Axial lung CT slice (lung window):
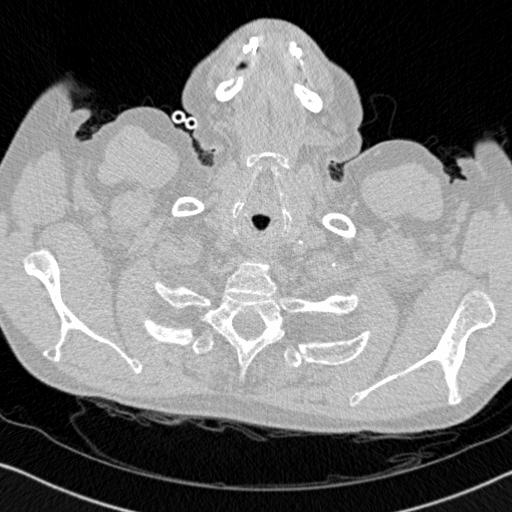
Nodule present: no